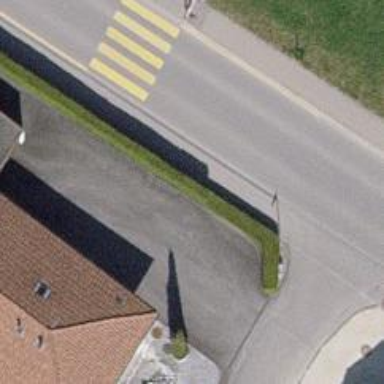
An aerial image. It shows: Sidewalk along the footway.